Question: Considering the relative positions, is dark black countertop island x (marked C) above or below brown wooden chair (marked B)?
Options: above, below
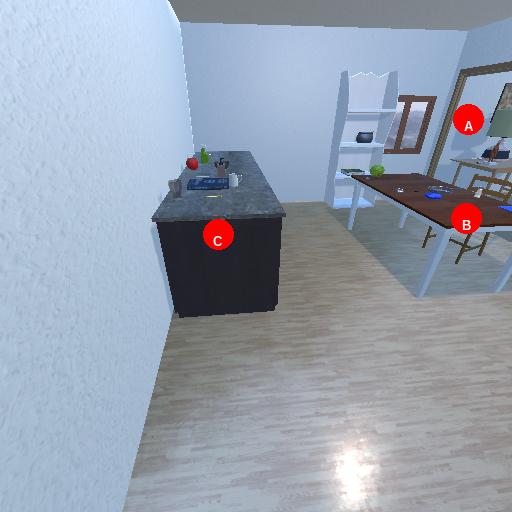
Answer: above